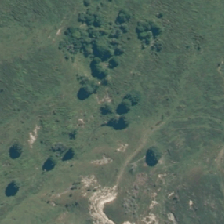
Land cover: indigenous_forest